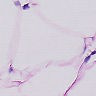
Metastatic tissue present: no